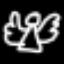
Label: angel